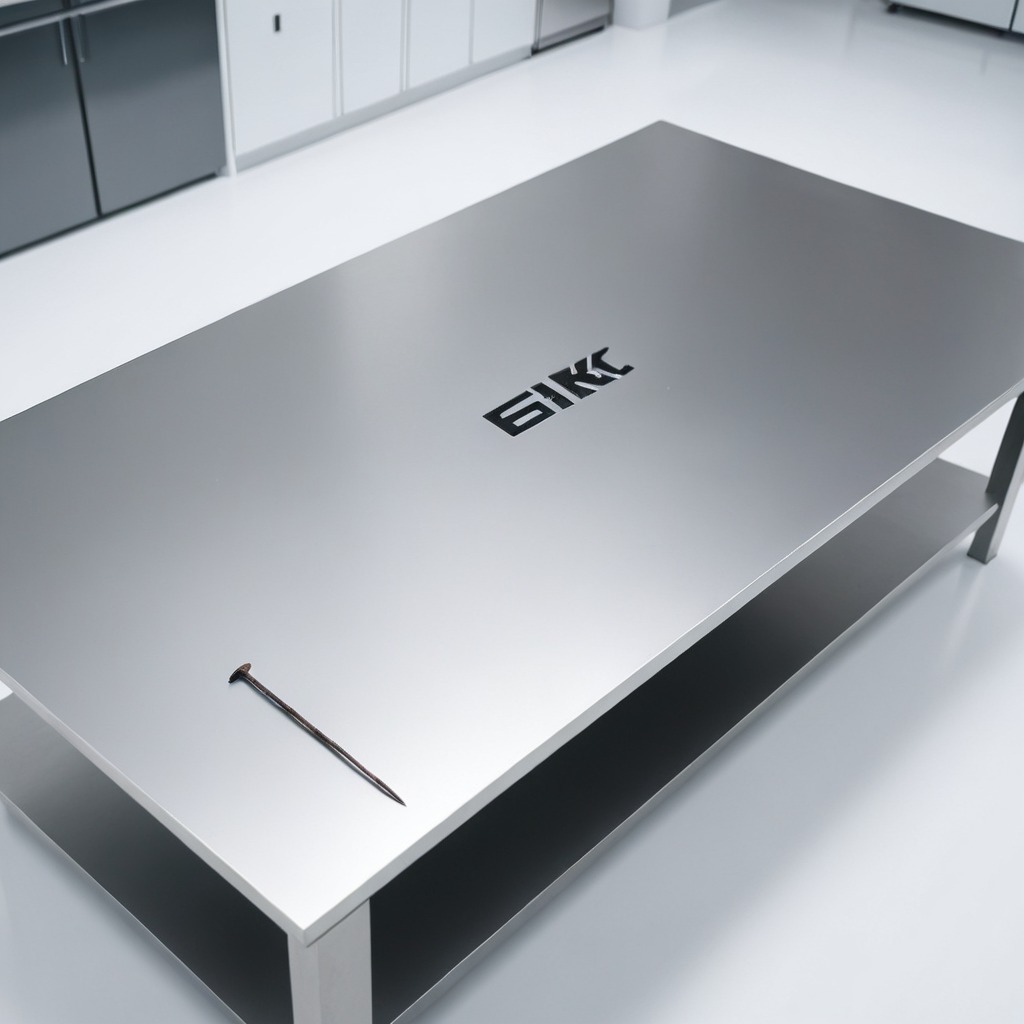
An iron nail is lying on the stainless steel table in a high-end prototyping lab.